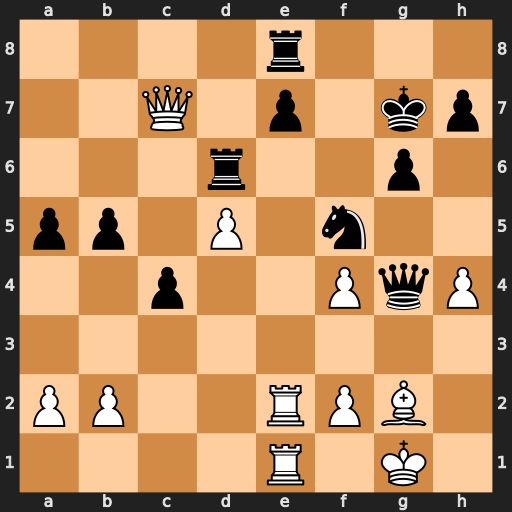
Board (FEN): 4r3/2Q1p1kp/3r2p1/pp1P1n2/2p2PqP/8/PP2RPB1/4R1K1
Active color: w
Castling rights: -
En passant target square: -
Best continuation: Rxe7+ Rxe7 Rxe7+ Nxe7 Qxe7+